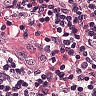
Metastatic tissue present: no